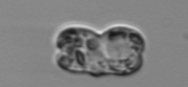
Label: Karenia